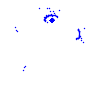
Particle: pion